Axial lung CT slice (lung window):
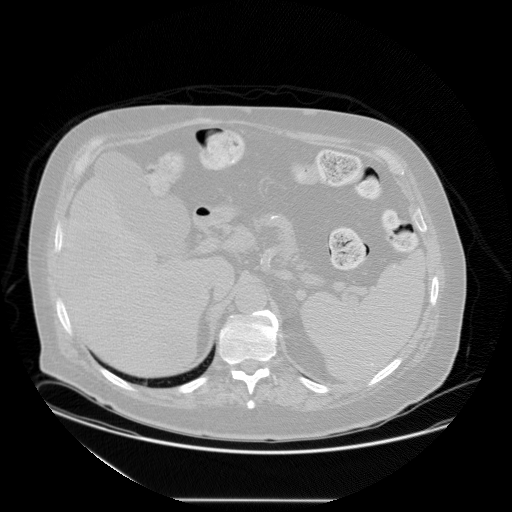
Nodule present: no